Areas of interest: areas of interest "Golf Course"
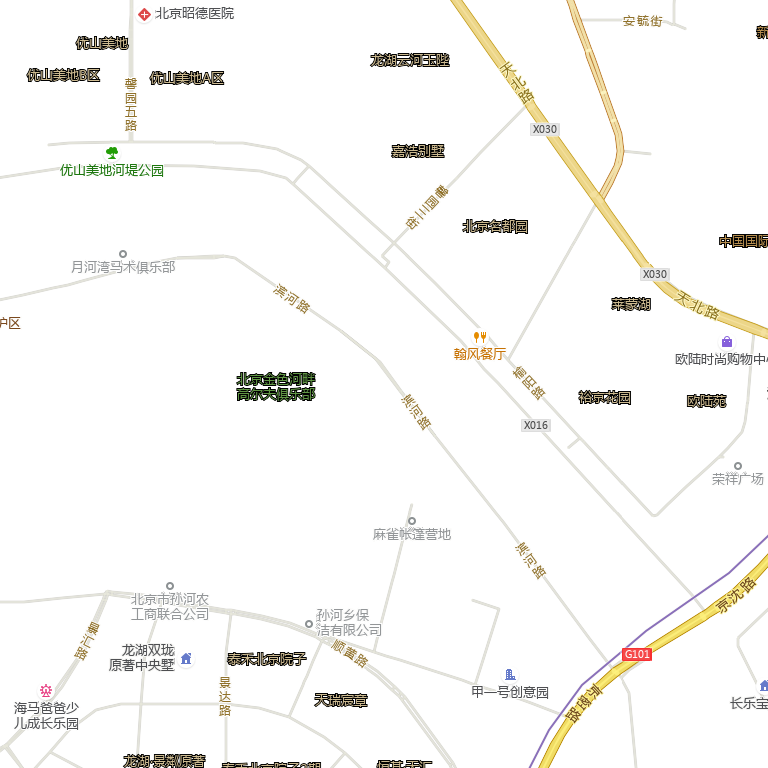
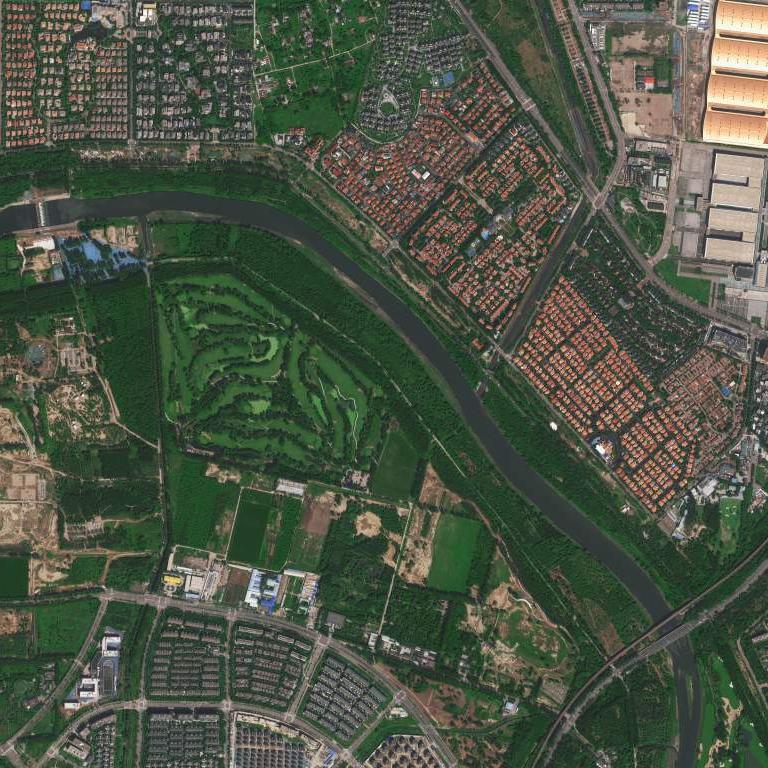